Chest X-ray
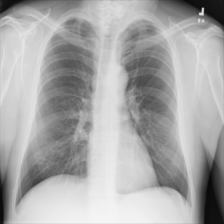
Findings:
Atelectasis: negative
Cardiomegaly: negative
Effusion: negative
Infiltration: negative
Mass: negative
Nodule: negative
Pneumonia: negative
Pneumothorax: negative
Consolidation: negative
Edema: negative
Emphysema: negative
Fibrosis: negative
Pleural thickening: negative
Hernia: negative